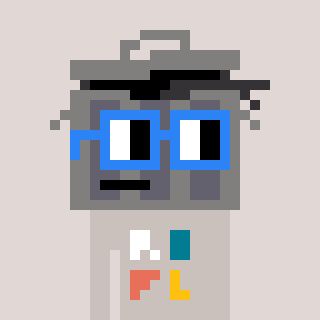
a pixel art character with square blue glasses, a trashcan-shaped head and a foggrey-colored body on a warm background